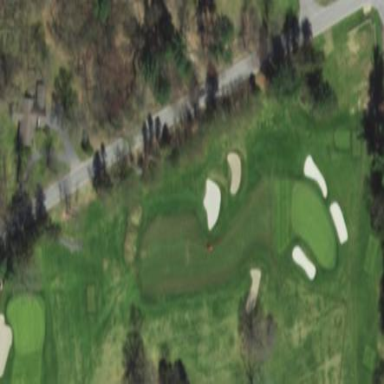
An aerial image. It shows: Golf rough area.